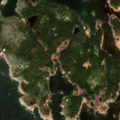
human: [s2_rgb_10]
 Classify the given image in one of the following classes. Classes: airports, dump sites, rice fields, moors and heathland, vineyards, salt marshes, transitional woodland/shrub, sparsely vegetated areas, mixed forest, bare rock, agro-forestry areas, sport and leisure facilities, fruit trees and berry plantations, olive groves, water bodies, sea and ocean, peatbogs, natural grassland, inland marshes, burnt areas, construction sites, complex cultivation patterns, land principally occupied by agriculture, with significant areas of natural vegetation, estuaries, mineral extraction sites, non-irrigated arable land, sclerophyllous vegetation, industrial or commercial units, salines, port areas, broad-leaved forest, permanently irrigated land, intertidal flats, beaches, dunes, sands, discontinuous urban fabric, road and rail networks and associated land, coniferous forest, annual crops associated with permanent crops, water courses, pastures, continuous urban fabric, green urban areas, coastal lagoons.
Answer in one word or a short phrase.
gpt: coniferous forest, mixed forest, transitional woodland/shrub, sea and ocean